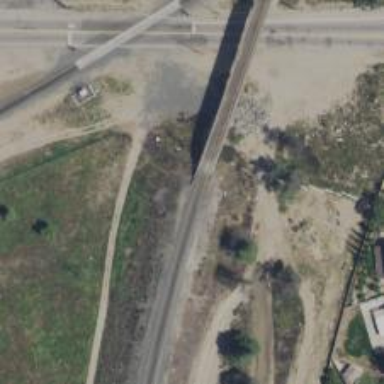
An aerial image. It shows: Railway bridge.